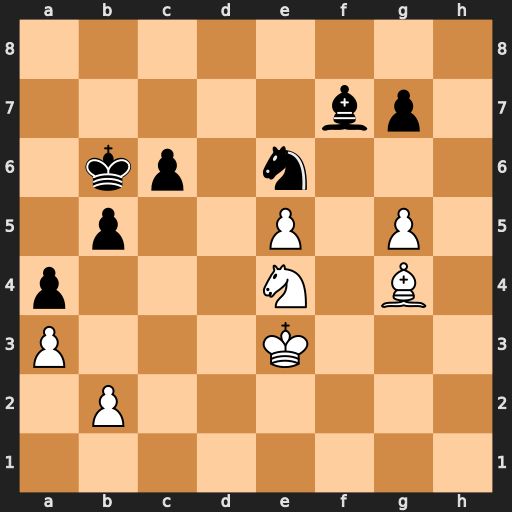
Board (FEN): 8/5bp1/1kp1n3/1p2P1P1/p3N1B1/P3K3/1P6/8
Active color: w
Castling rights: -
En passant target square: -
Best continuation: g6 Bxg6 Bxe6